Question: I am parsing online Xml using XmlPullParserFactory and showing the details in a listview. I have put the condition for checking internet, but sometimes it takes time to fetch data and crashes.The code which I am using is below.
'''
private void runningABackProcess() {
Handler mHandler = new Handler(Looper.getMainLooper());
Runnable myRunnable = new Runnable() {
public void run() {
try{
//Thread.sleep(5000);
new DoSomeTask().execute();
}catch(Exception e){}
// myPd_ring.dismiss();
}
};
mHandler.post(myRunnable);
}
private class DoSomeTask extends AsyncTask<Void, Void, Void>
{
@Override
protected Void doInBackground(Void... arg0) {
try {
isInternetPresent = icd.isConnectingToInternet
if(isInternetPresent){
URL url = new URL("njhgjghjkjhkjl");
XmlPullParserFactory factory=XmlPullParserFactory.newInstance();
XmlPullParser xpp=factory.newPullParser();
xpp.setInput(getInputStream(url), "UTF_8");
int eventType=xpp.getEventType();
if(eventType!=XmlPullParser.END_DOCUMENT)
{
if(eventType==XmlPullParser.START_DOCUMENT)
{
while(eventType!=XmlPullParser.END_DOCUMENT )
{
xpp_name=xpp.getName();
if((xpp_name!=null) )
{
--------------------
-------------------------
}
}
}
}
'''
and
'''
public InputStream getInputStream(URL url) {
try {
InputStream str=null;
isInternetPresent=icd.isConnectingToInternet();
if(isInternetPresent)
{
str=url.openConnection().getInputStream();
if(str!= null)
{
return str;
}else{
new AlertDialogBox(getActivity()).show(getFragmentManager(),"MyDialog");
}
}else{
new AlertDialogBox(getActivity()).show(getFragmentManager(), "MyDialog");
}
return str;
//}
} catch (IOException e) {
return null;
}
}
'''
Below is the erroe I am getting:

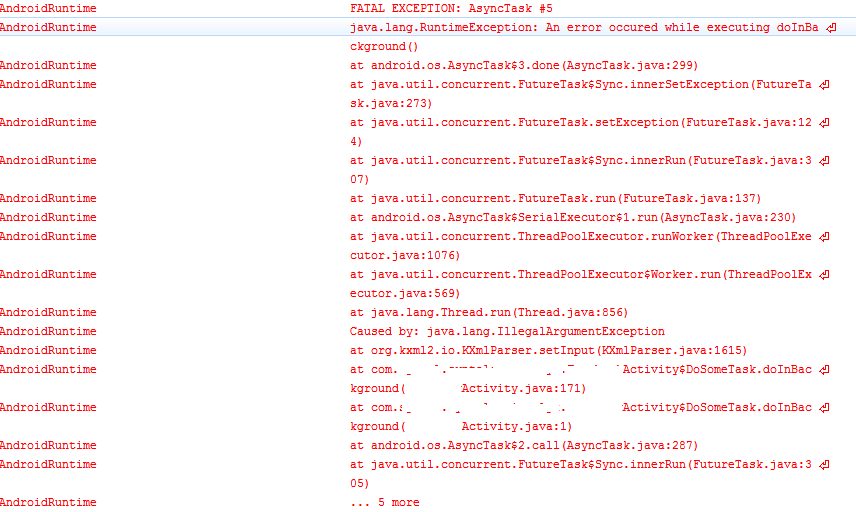
Answer: I solved the problem by changing
'''
xpp.setInput(getInputStream(url), "UTF_8"); to
xpp.setInput(url.openConnection().getInputStream(), "UTF_8");
'''